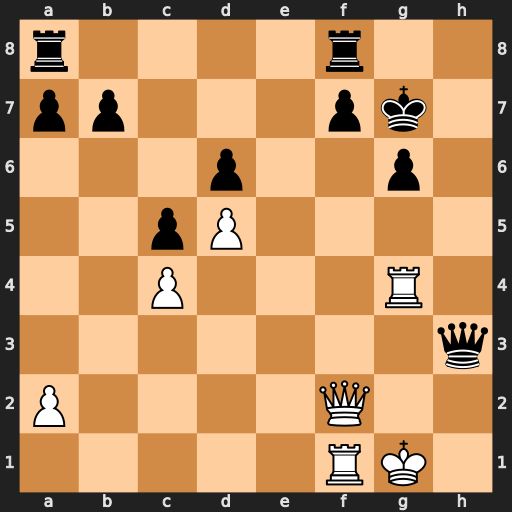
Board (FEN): r4r2/pp3pk1/3p2p1/2pP4/2P3R1/7q/P4Q2/5RK1
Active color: w
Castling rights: -
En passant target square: -
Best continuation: Qf6+ Kg8 Rh4 Qg3+ Kh1 Qxh4+ Qxh4